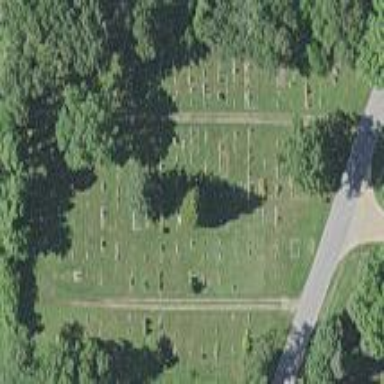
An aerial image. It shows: Cemetery.